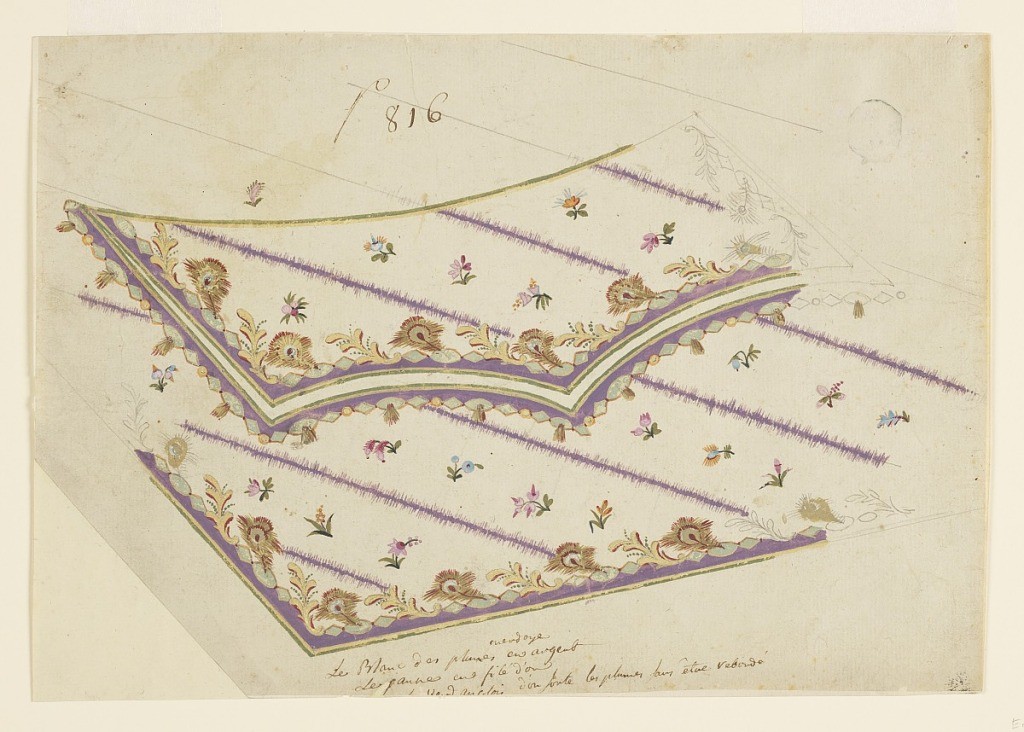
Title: Design for Embroidery for a Man's Waistcoat, for the Fabrique de St. Ruf
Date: ca. 1785
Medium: Brush and gouache, graphite on paper
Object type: Drawing
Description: Left bottom corner with obliquely rising bottom edge.  Peacock feathers and leaf scrolls alternate along the outer edges.  Obliquely disposed strips with flowers in the field.